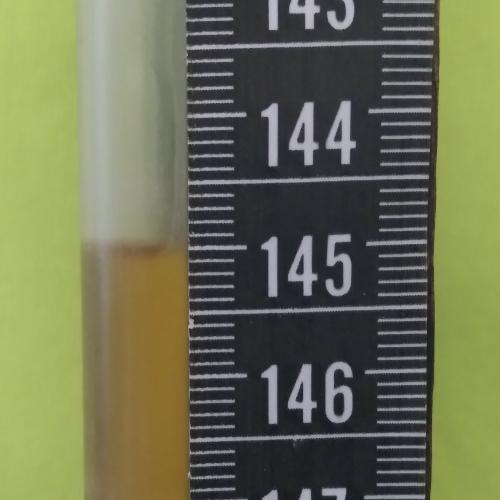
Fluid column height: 145.0 cm